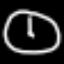
Label: clock